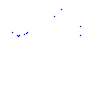
Particle: proton